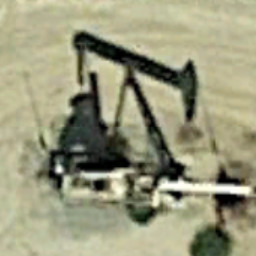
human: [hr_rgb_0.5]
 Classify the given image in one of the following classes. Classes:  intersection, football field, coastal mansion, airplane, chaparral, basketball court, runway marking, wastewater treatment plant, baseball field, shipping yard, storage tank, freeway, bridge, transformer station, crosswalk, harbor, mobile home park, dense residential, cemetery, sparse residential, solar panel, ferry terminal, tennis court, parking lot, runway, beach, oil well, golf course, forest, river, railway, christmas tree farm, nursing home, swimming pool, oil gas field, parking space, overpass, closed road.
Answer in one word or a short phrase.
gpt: oil well